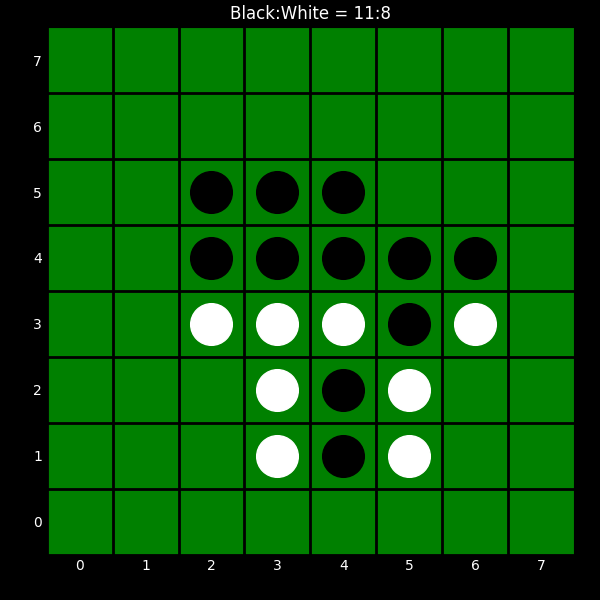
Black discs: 11
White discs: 8